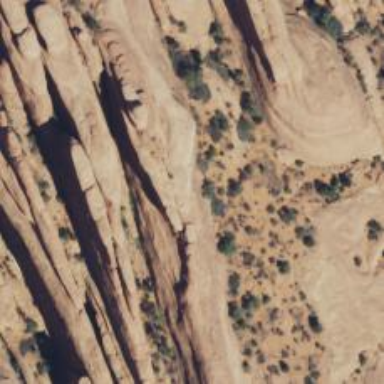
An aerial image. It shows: Natural cliff.